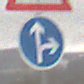
Verkehrszeichen: VorgeschriebeneFahrtrichtungGeradeausOderRechts
Zusatzzeichen oben: Lichtzeichenanlage
Umgebung: Outdoor, Nature
Tageszeit: Midday
Wetter: Overcast
Licht: Natural
Jahreszeit: Winter
Kontrast: LowContrast